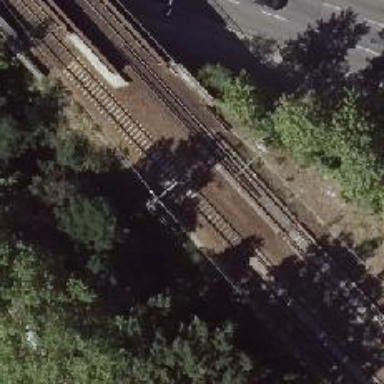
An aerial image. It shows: Railway track with contact lines for electrification.